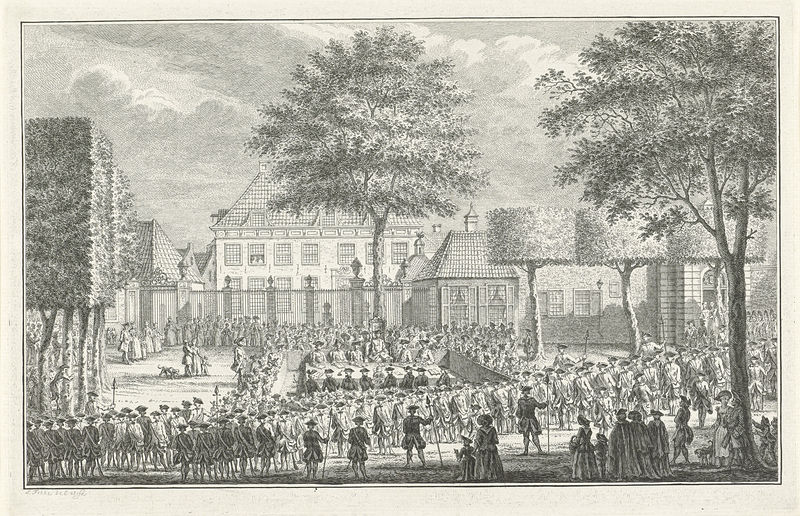
Titel: Leengerecht te Zutphen
Künstler: Simon Fokke
Standort: Amsterdam
Institution: Rijksmuseum
Schlagwörter: baum, himmel, wolken, bäume, menschen, stadt, fenster, hut, straße, tisch, gebäude, haus, gitter, blatt, garten, grafik, graphik, platz, tafel, druck, druckgraphik, druckgrafik, schraffur, uniform, waffen, soldat, speer, truppen